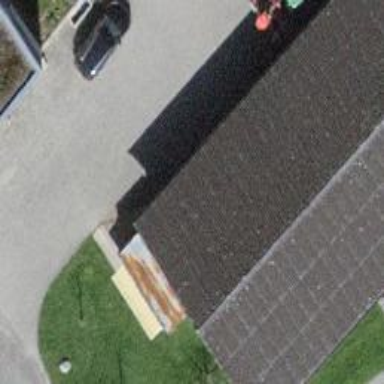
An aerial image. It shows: Farm shop.